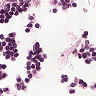
Metastatic tissue present: no